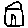
Label: house